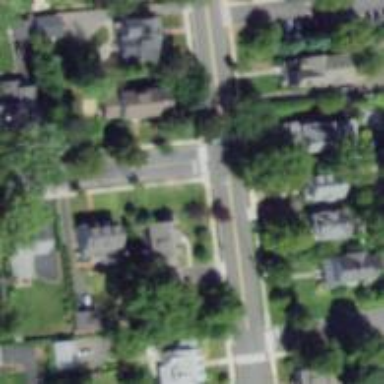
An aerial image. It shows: Tertiary road with separate sidewalk.